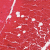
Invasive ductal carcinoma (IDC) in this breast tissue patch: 0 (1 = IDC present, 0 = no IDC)